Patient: sex M, age 60
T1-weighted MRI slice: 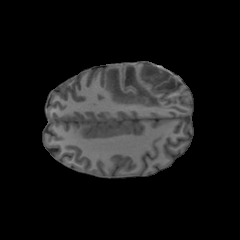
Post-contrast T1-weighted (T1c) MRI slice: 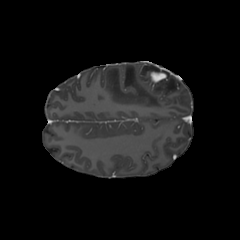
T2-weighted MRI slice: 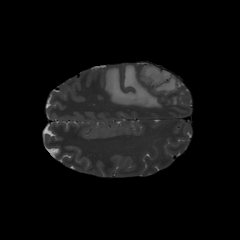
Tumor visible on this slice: yes
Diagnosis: Glioblastoma, IDH-wildtype
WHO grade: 4